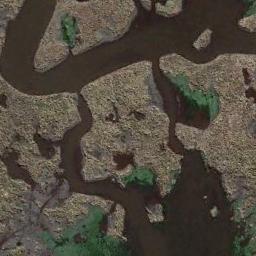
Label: wetland